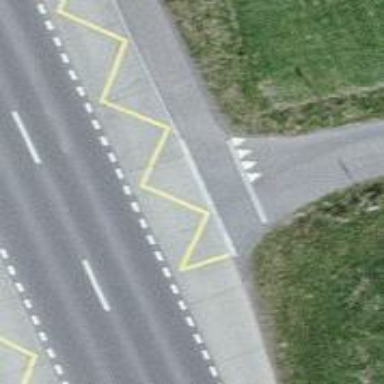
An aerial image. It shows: Road with "give way" sign.